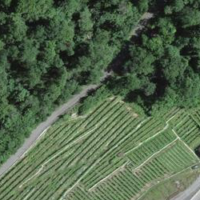
EUNIS habitat code: 40
Species observed at this site:
Stachys recta
Acer campestre
Euonymus europaeus